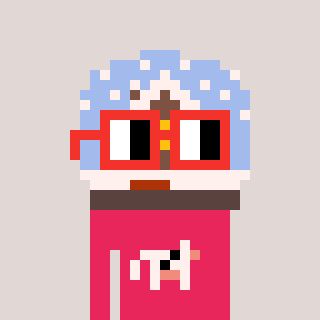
a pixel art character with square red glasses, a snow globe-shaped head and a redpinkish-colored body on a warm background